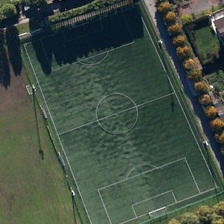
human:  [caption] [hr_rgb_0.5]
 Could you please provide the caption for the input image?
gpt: some trees and several buildings are near a football field .

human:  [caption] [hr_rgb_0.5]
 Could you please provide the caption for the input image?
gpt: some trees and several buildings are near a football field .

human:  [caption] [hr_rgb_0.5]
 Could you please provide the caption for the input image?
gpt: some trees and several buildings are near a football field .

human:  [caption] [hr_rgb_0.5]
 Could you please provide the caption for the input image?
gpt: some trees and several buildings are near a football field .

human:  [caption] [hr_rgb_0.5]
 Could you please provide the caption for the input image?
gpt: some trees and several buildings are near a football field .